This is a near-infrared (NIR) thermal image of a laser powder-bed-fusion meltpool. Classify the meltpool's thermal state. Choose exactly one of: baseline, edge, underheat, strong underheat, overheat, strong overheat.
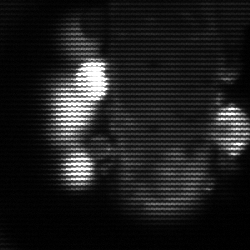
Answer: strong underheat